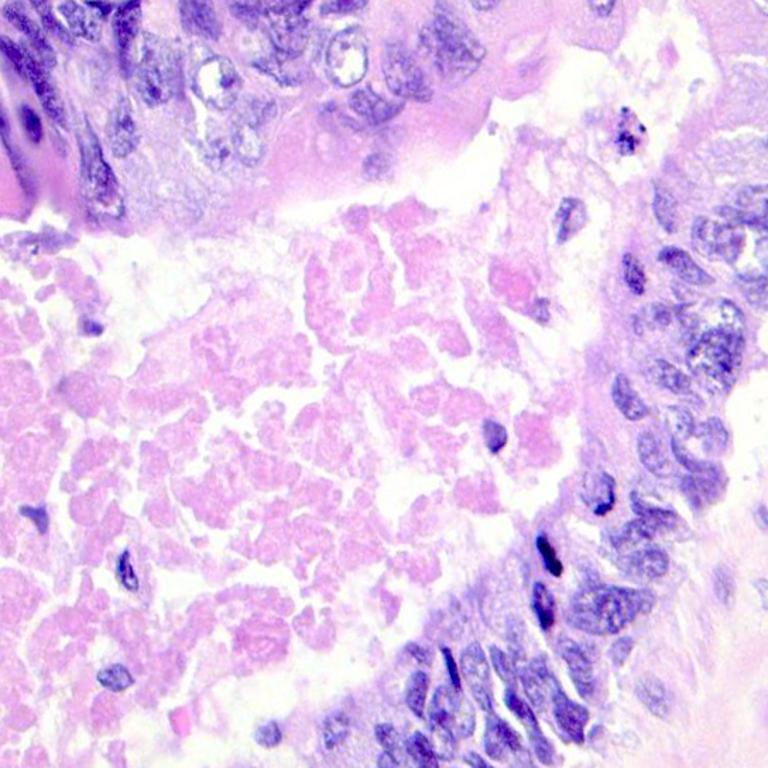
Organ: colon
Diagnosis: adenocarcinomas